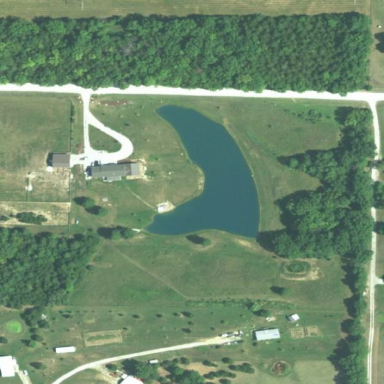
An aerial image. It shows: Pond surrounded by natural water.